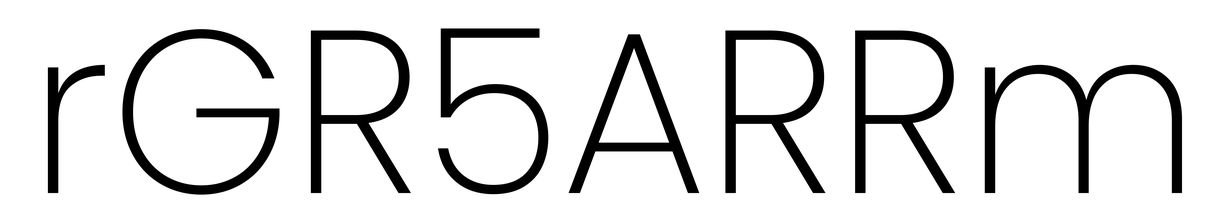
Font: Poppins-ExtraLight